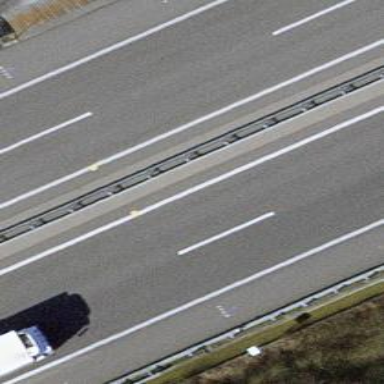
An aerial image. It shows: Asphalt motorway.